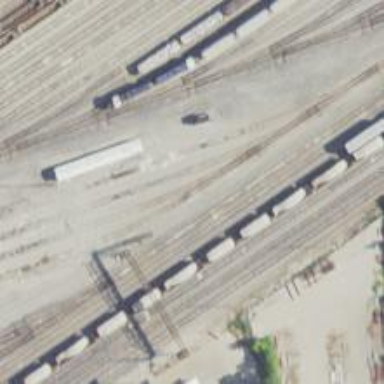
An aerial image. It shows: Railway yard in service.